Question: I am using <URL> set to cover flow with following settings.
'''
var swiper = new Swiper('.swiper-container', {
pagination: '.swiper-pagination',
effect: 'coverflow',
grabCursor: true,
centeredSlides: true,
slidesPerView: 1,
loop: true,
coverflow: {
rotate: 40,
stretch: 0,
depth: 50,
modifier: 1,
slideShadows : false
}
});
'''
However I would like to show a portion (maybe 20%) of the next slide peaking from the right hand side of the screen. I do not want the slide to be centred but still want to coverflow 3D effect.
Here is a mockup of how I want the slider to look.

I appreciate any help you can offer :)
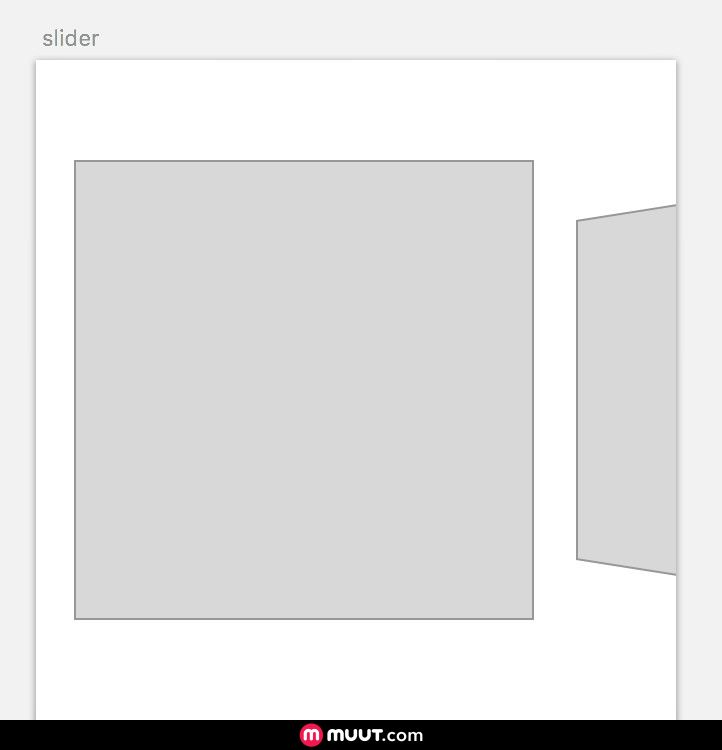
Answer: Put the swiper in a container, set the swiper width to whatever width you want the active slide to be (80% for example) and don't forget to set the 'overflow' property to 'visible' for the swiper and 'hidden' for the container.
'''
(function($){
$(document).ready(function(){
var swiper = new Swiper('.swiper', {
effect: 'coverflow',
grabCursor: true,
slidesPerView: 1,
loop: true,
coverflow: {
rotate: 40,
stretch: 0,
depth: 50,
modifier: 1,
slideShadows : false
}
})
});
})(jQuery);
'''
'''
.container {
width: 150px;
height: 100px;
padding: 20px 10px;
background-color: lightgrey;
overflow: hidden;
margin: 0 auto;
}
.swiper {
width: 80%;
height: 100%;
}
.swiper-slide {
background: white;
}
'''
'''
<link href="https://cdnjs.cloudflare.com/ajax/libs/Swiper/4.1.0/css/swiper.css" rel="stylesheet"/>
<script src="https://cdnjs.cloudflare.com/ajax/libs/Swiper/4.1.0/js/swiper.js"></script>
<script src="https://ajax.googleapis.com/ajax/libs/jquery/2.1.1/jquery.min.js"></script>
<div class="container">
<div class="swiper">
<div class="swiper-wrapper">
<div class="swiper-slide"></div>
<div class="swiper-slide"></div>
<div class="swiper-slide"></div>
<div class="swiper-slide"></div>
<div class="swiper-slide"></div>
</div>
</div>
</div>
'''
The only problem would be with the 'loop: true' parameter as when on the last slide, the next slide seem to only be added when the slide event occurs.